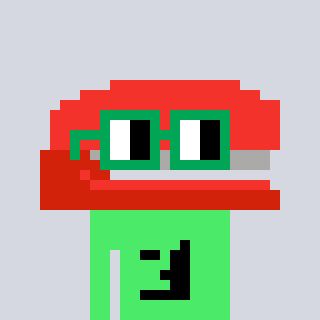
a pixel art character with square green glasses, a stapler-shaped head and a teal-colored body on a cool background